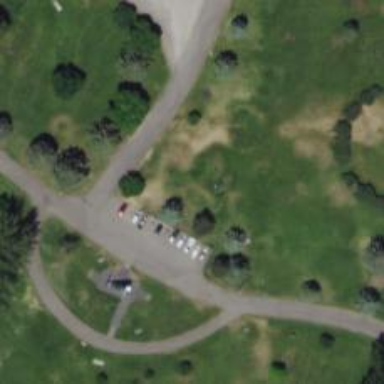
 perfect for leisurely sports activities."